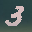
Label: 3